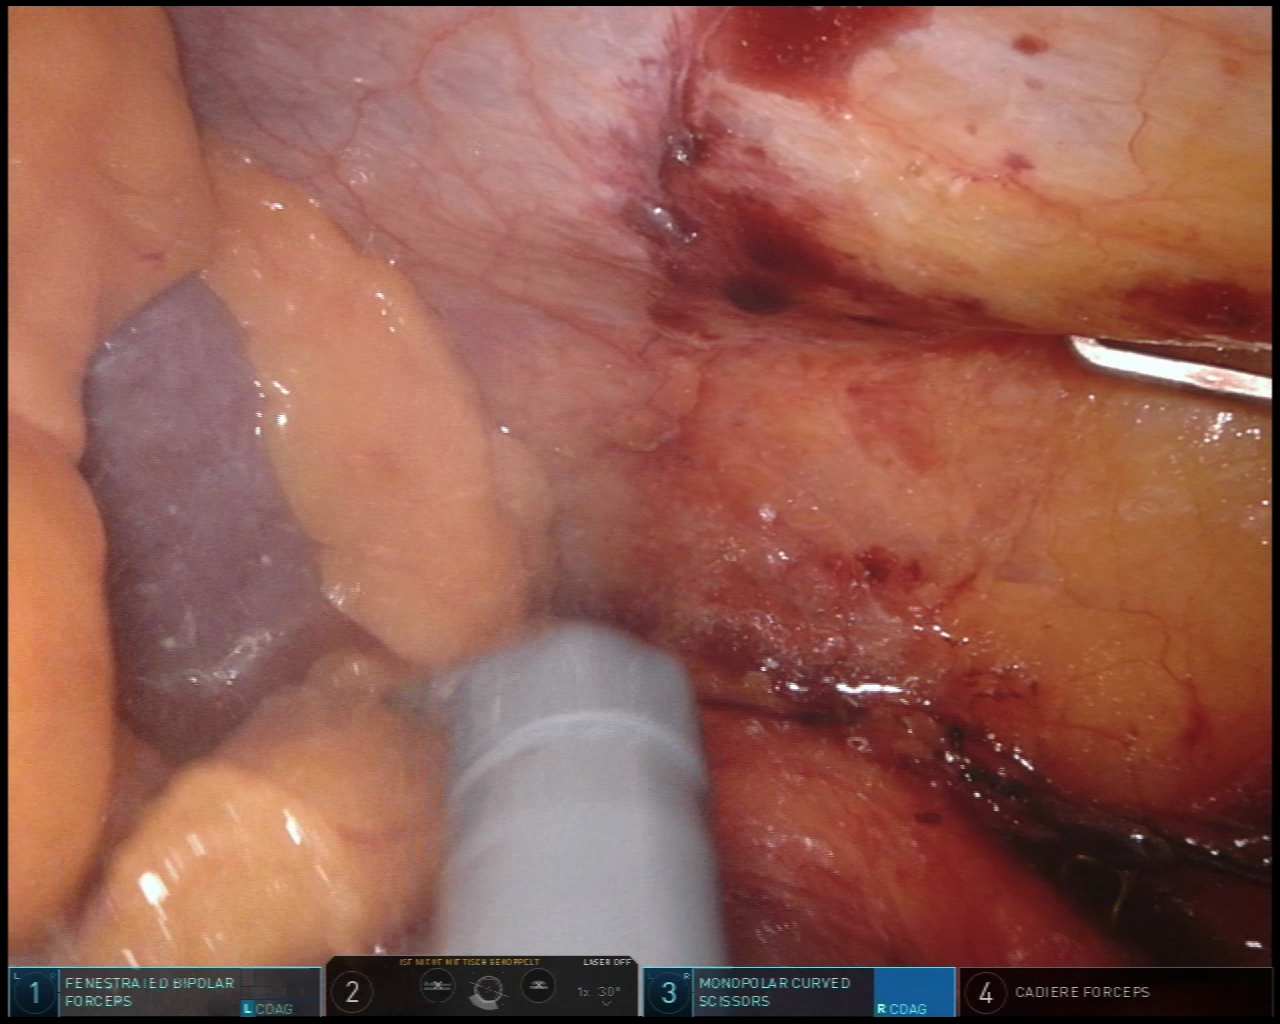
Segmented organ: spleen
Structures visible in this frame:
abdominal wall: yes
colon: no
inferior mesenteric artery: no
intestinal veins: no
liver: no
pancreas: no
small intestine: no
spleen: yes
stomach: no
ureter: no
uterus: no
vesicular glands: no